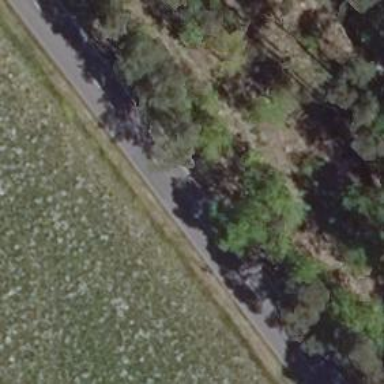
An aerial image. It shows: Asphalt road classified as tertiary.